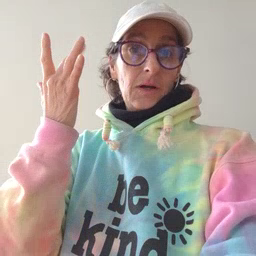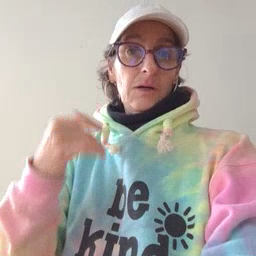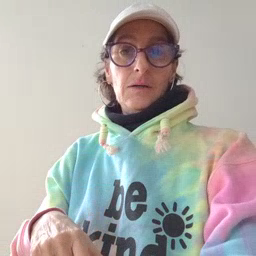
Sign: why